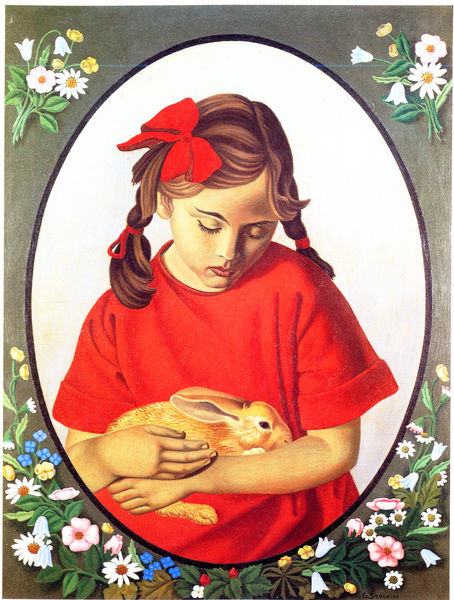
Titel: La fillette au lapin
Künstler: Gino Severini
Standort: Milano
Institution: (Privatsammlung)
Schlagwörter: blau, hand, haut, schatten, weiß, gelb, grün, mädchen, ocker, blume, blumen, braun, finger, frisur, kleid, mund, nase, ohr, blüte, blüten, rot, malerei, schleife, arm, arme, augen, halten, rahmen, hände, portrait, porträt, realismus, kind, pflanzen, schleifen, augenbrauen, ohren, oval, hase, ranken, fell, zöpfe, löffel, pfoten, geschlossen, frühling, fotorealismus, erdbeeren, ranke, streicheln, pfote, kaninchen, schnauze, ostern, gänseblümchen, pullover, glockenblumen, häschen, margeriten, fingernagel, t shirt, leipziger schule, haarenohren, mageriten